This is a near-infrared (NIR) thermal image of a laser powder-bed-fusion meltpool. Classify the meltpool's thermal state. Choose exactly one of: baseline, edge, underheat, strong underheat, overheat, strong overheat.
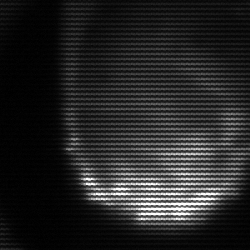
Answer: edge